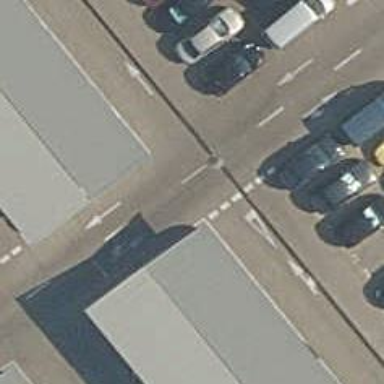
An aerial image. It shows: Asphalt parking aisle road.